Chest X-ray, PA view. Patient: 35 years old, sex M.
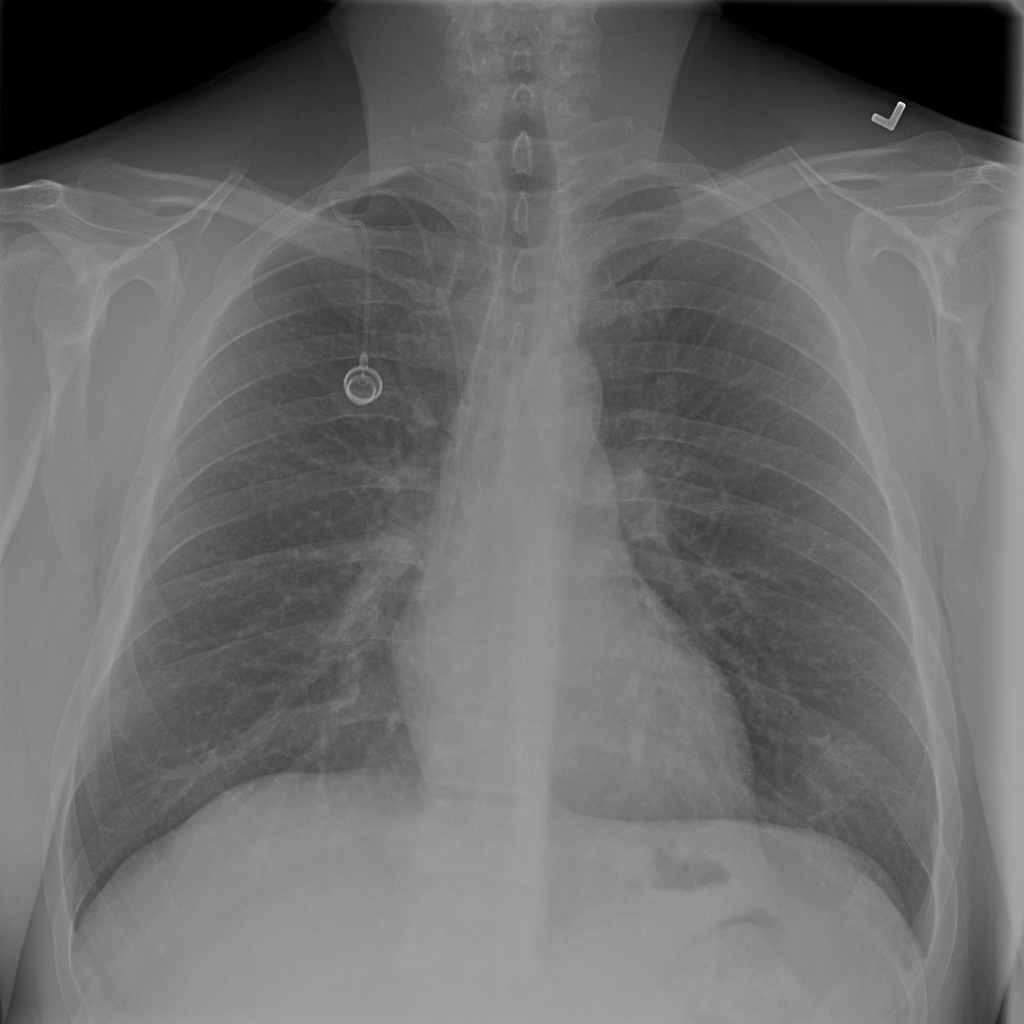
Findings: Infiltration